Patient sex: F
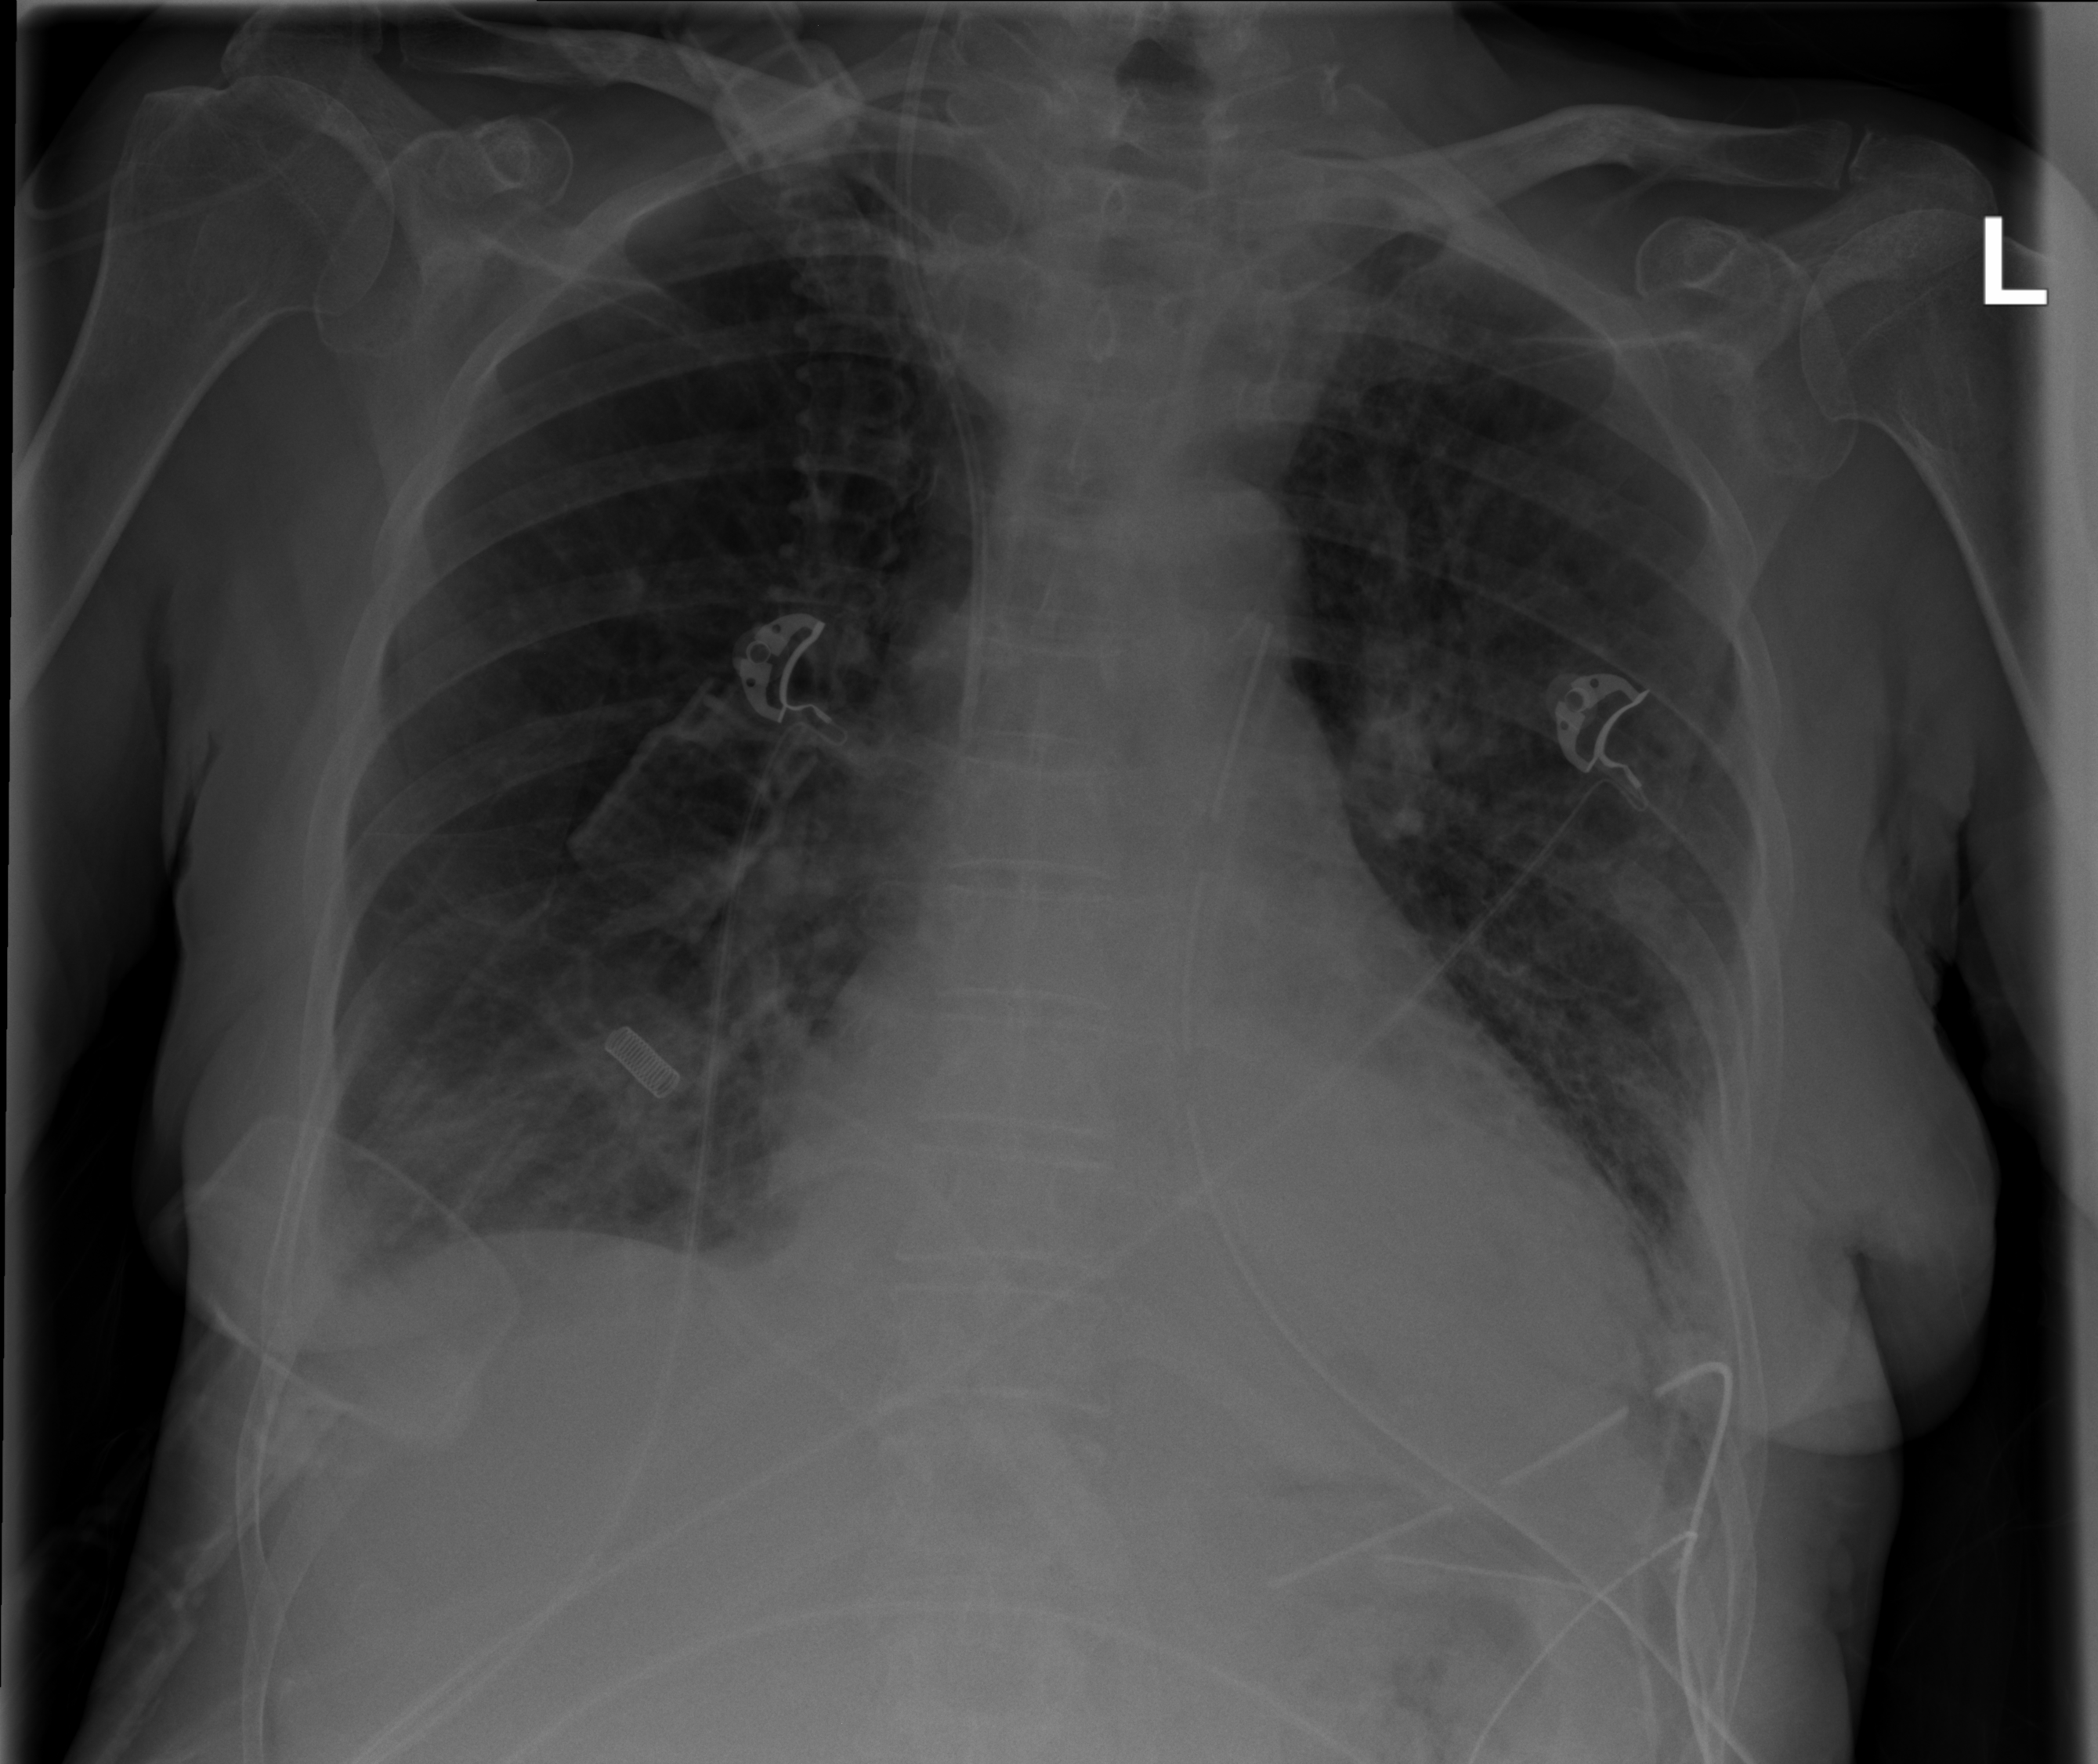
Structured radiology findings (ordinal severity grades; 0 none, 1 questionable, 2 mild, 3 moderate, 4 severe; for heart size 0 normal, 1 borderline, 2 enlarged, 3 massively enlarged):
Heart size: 1
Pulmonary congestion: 0
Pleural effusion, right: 2
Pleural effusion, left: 0
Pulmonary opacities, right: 1
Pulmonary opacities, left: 2
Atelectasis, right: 2
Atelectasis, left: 2